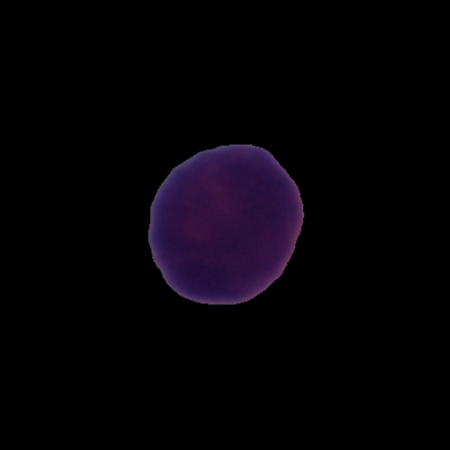
Label: healthy